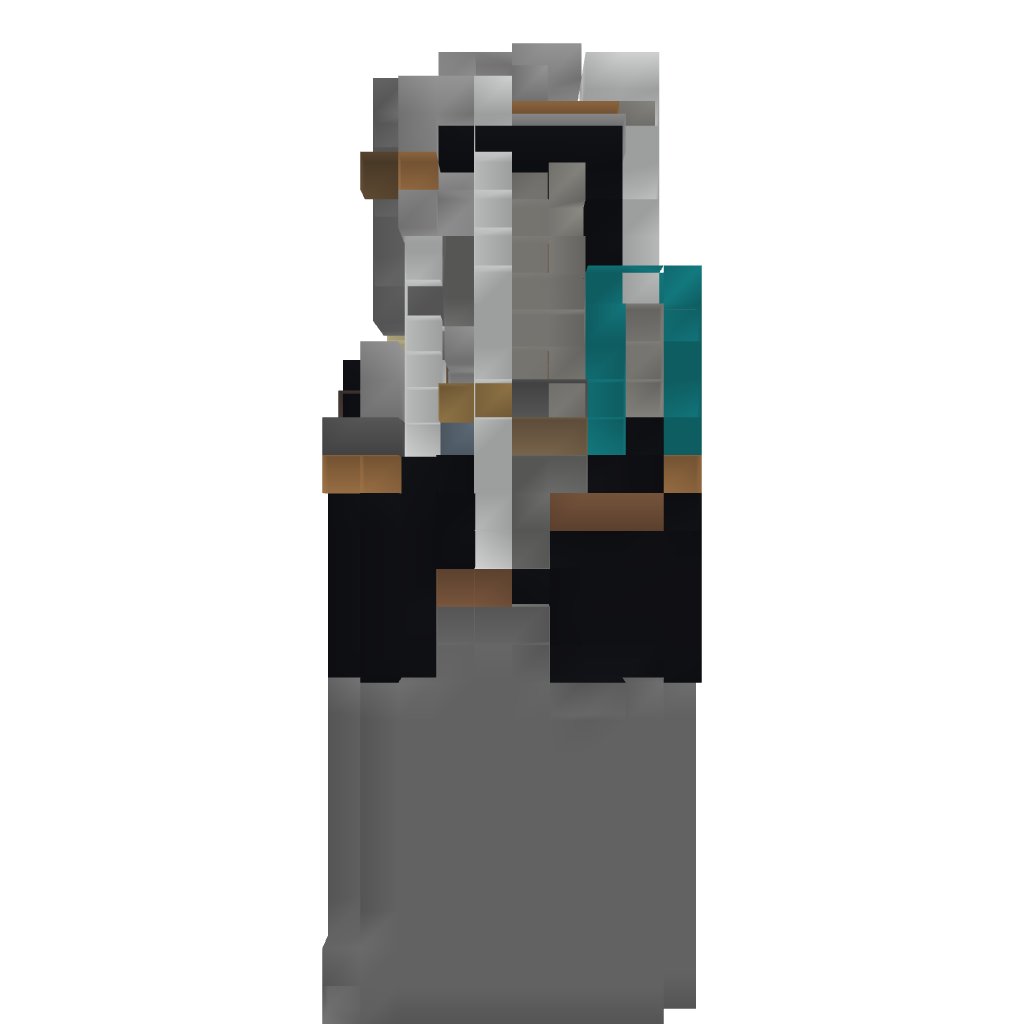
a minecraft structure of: Contemporary Survival Starter House